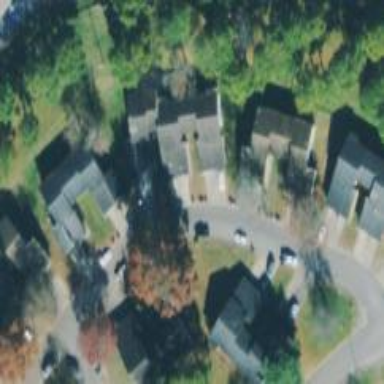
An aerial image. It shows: Residential road with separate asphalt sidewalk.